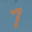
Label: 7